Question: I've set up my PayPal button and I can make payments with it, so it does work.
I've set up redirecting and supplied the URLs to which I want PayPal to redirect (whether in case of cancelled or completed payments):

I realize that in the screenshot here, there's a / missing on the checkout path, but that's only because I "censored" the links after testing.
Is there anything more I need to do in order to make this redirect? All it's doing currently is spewing out the Thank You screen, which is great, but it's not what I need.
Can anyone suggest why it's not redirecting?
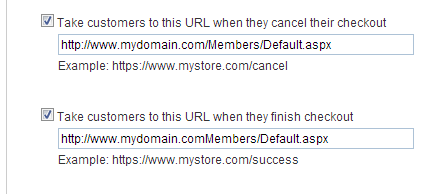
Answer: does your button (or rather form) have a return variable??
<URL>
> return -Optional - The URL to which PayPal redirects buyers' browser
after they complete their payments. For example, specify a URL on your
site that displays a "Thank you for your payment" page. Default -
PayPal redirects the browser to a PayPal webpage.
edit: try this
'''
<input type="hidden" name="return" value="http://www.mysite.com/thanks.html"/>
'''
<URL>